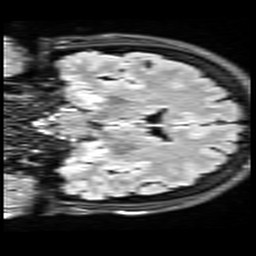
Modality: FLAIR
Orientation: coronal
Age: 33
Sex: female
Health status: healthy
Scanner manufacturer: siemens
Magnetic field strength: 3 T
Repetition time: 9 s
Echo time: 0.088 s